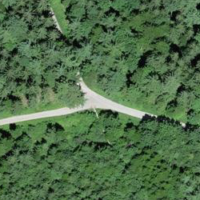
EUNIS habitat code: 44
Species observed at this site:
Silene dioica